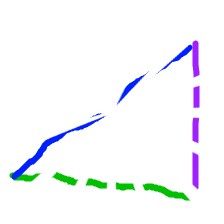
Shape: triangle